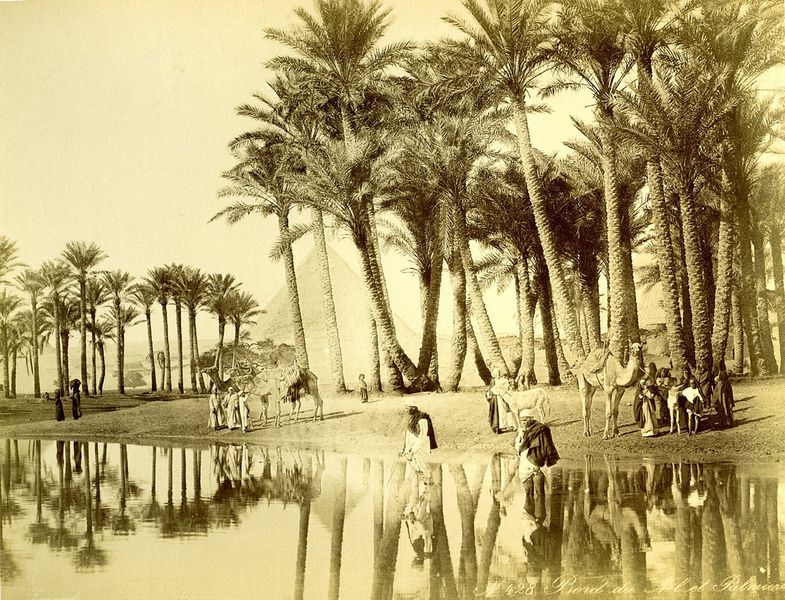
Titel: No. 428 Bord du Nil et Palmiers
Künstler: George Zangaki
Standort: Hamburg
Institution: Museum für Kunst und Gewerbe Hamburg
Schlagwörter: fluss, tier, mensch, heiß, palme, exotisch, foto, fotografie, photographie, photo, albumin, pyramiden, landschaften, dromedar, nil, landschaftsdarstellung, lichtbild, verstoßen, fremd, das, reisefotografie, exotische, schwarzweißpositivverfahren, silbersalzverfahren, schwarzweißfotografie, reisephotographie, albuminpapier, arecaceae, palmae, camelus, unwillkommen